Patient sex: M
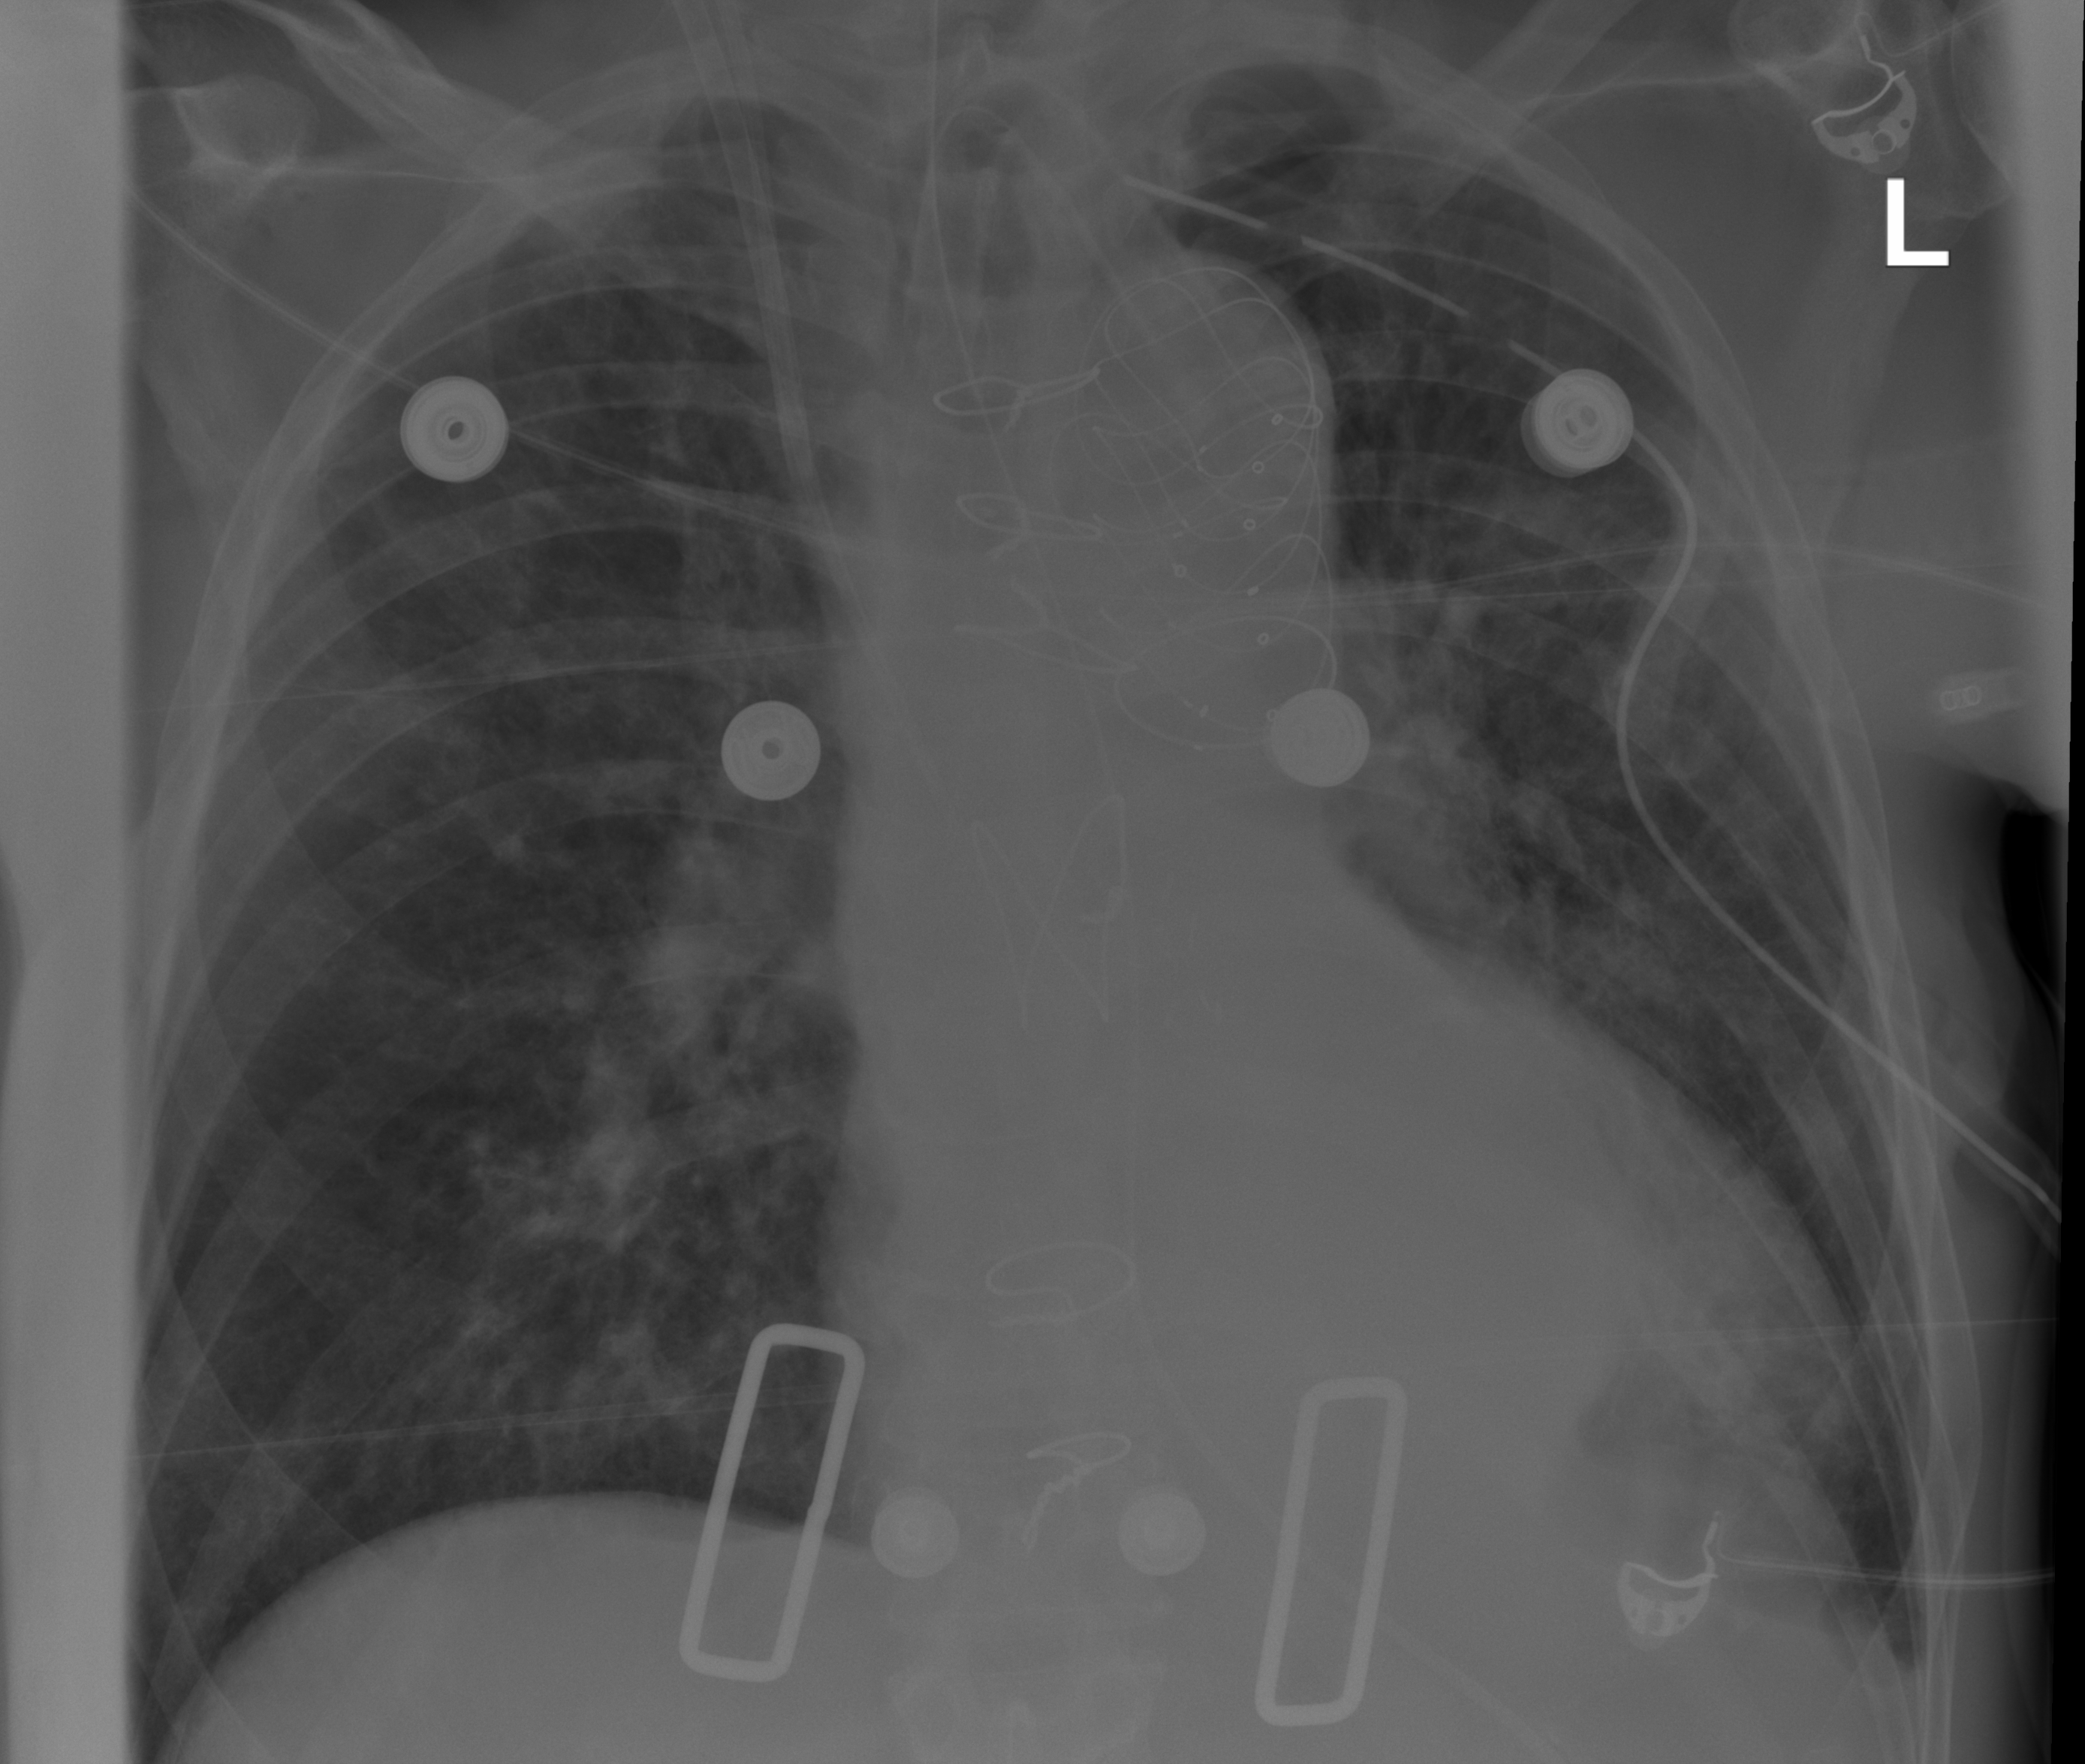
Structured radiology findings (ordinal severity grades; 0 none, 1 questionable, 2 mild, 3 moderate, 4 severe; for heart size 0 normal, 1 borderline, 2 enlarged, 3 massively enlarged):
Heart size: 2
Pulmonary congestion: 2
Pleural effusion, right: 0
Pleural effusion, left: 1
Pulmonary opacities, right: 0
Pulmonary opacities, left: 0
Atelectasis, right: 0
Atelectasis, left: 2